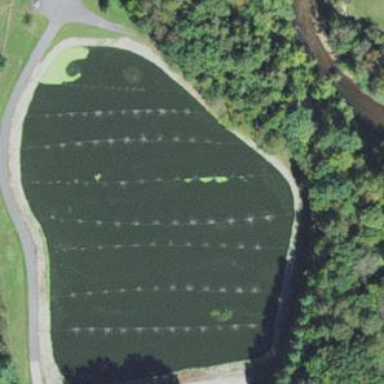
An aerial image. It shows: Pond with natural water located near wastewater plant.